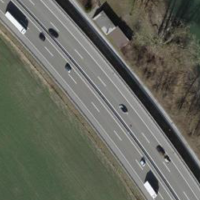
EUNIS habitat code: 57
Species observed at this site:
Muscicapa striata
Medicago sativa